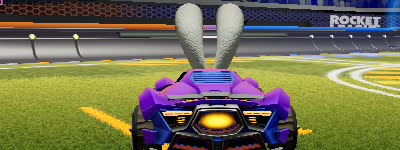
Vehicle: werewolf